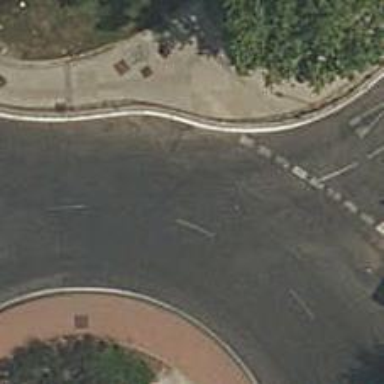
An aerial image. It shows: Roundabout at primary highway.